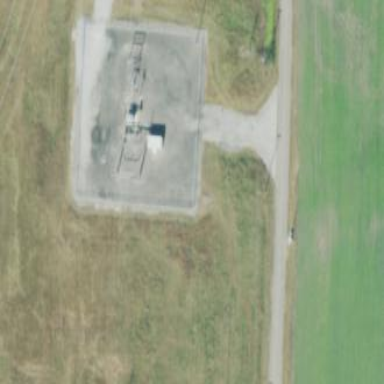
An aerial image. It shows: Distribution level power substation enclosed by fence.